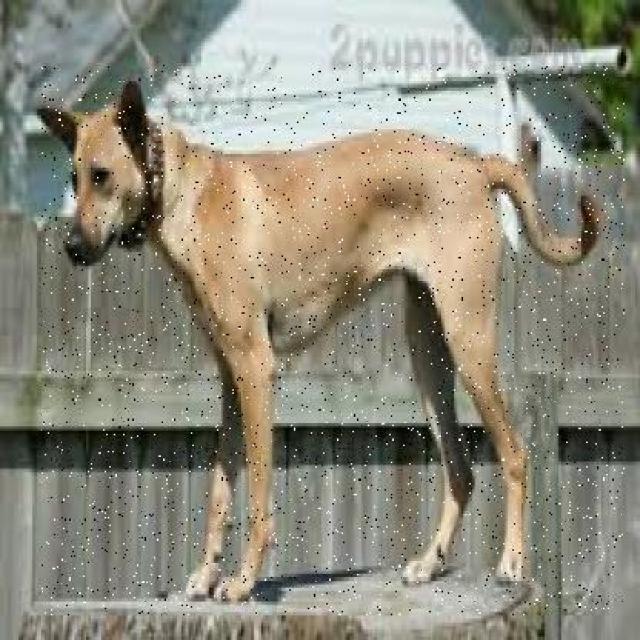
Healthy canine skin — no visible lesions, inflammation, or abnormalities. The skin and coat appear normal.